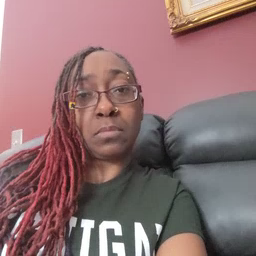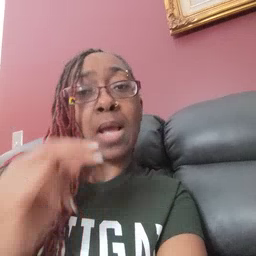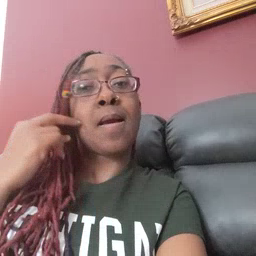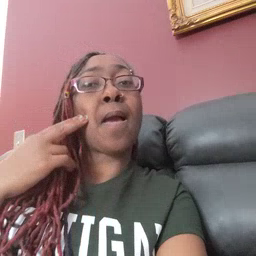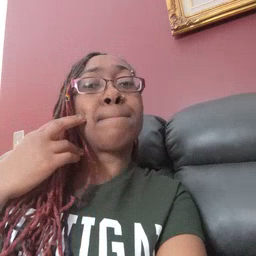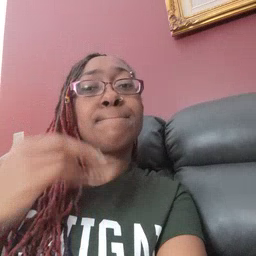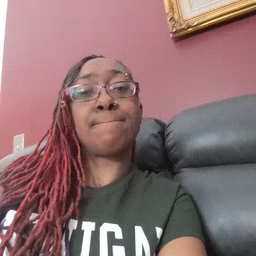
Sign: gum